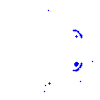
Particle: pion